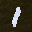
Label: 1